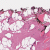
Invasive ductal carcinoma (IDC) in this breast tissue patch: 0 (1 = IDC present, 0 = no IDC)